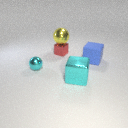
small cyan metal sphere to the left of large blue rubber cube